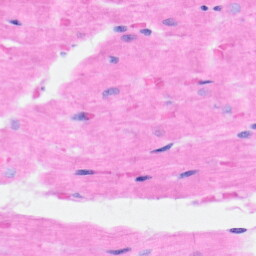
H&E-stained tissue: Heart